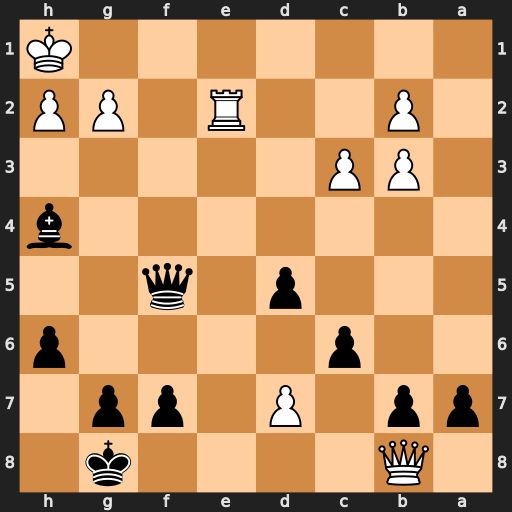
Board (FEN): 1Q4k1/pp1P1pp1/2p4p/3p1q2/7b/1PP5/1P2R1PP/7K
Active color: b
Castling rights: -
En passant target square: -
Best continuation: Kh7 h3 Qf1+ Kh2 Qxe2 d8=Q Bxd8